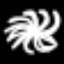
Label: frog